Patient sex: F
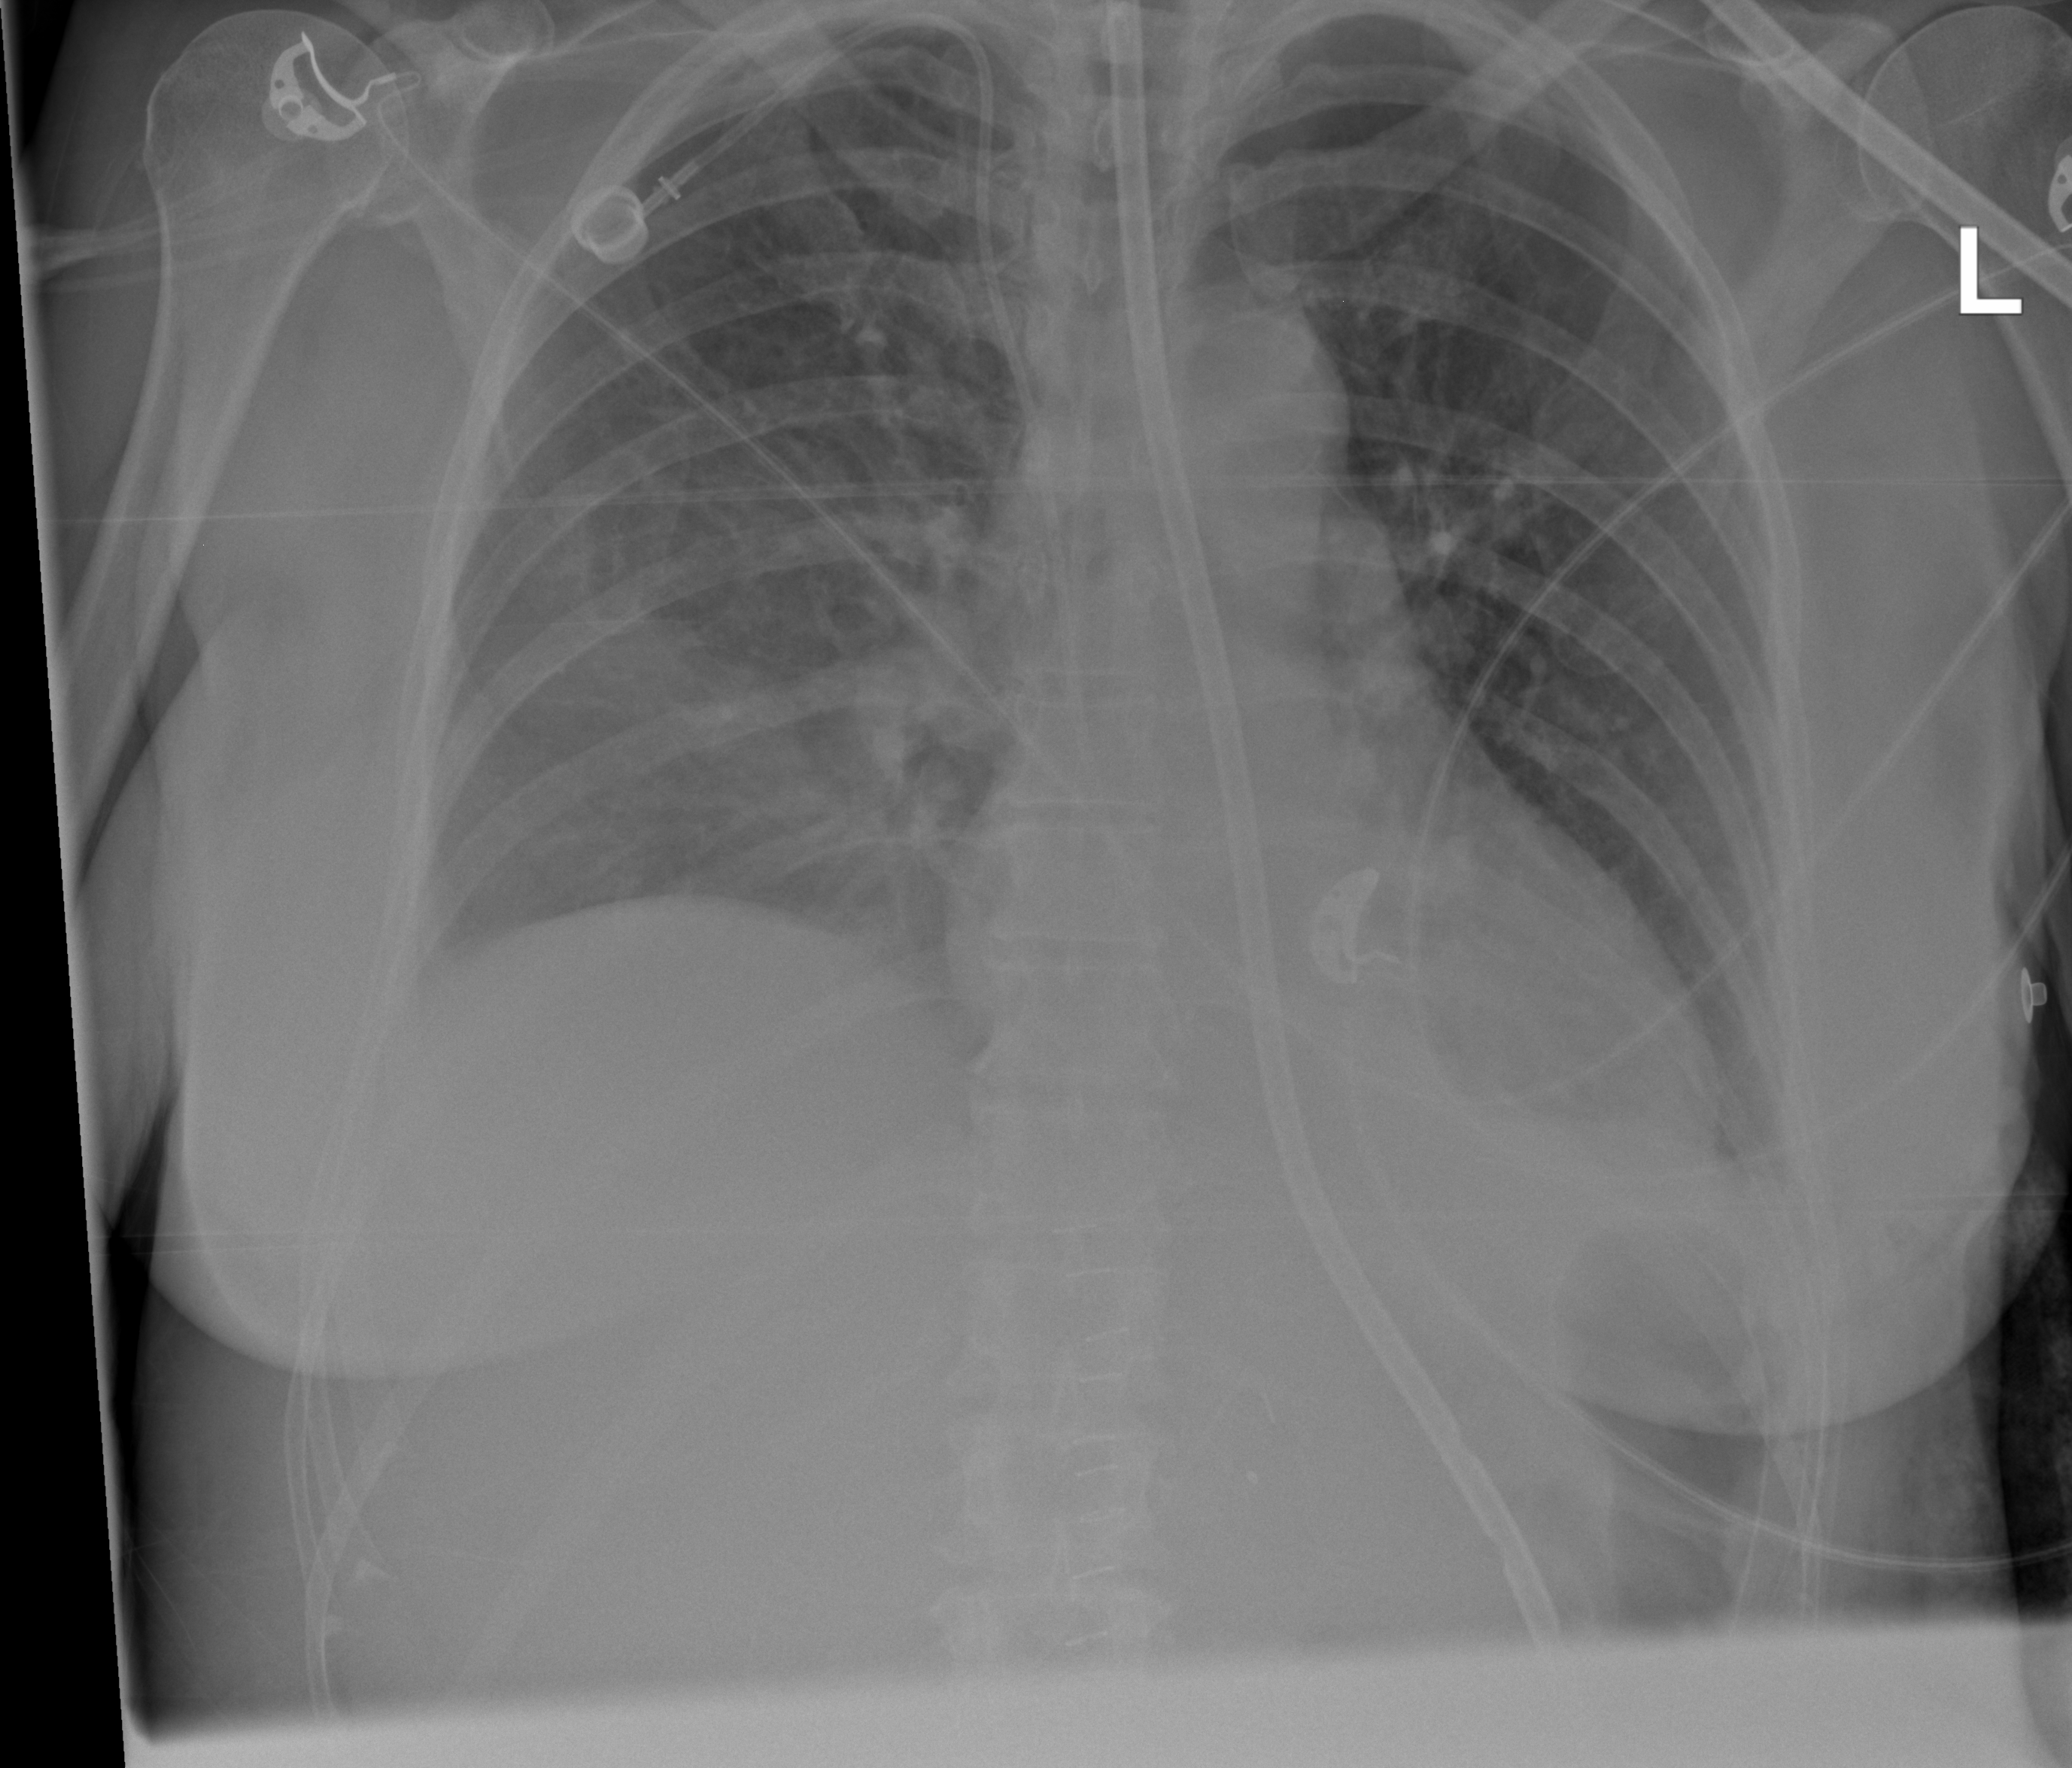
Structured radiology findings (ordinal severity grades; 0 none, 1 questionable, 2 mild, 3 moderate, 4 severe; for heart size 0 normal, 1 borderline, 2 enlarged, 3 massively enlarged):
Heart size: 0
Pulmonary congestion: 0
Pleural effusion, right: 2
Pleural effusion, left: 2
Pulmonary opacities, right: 2
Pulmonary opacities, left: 0
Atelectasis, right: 3
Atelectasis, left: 0